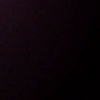
Label: space